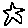
Label: star